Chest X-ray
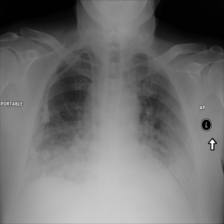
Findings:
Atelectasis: negative
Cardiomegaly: negative
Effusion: negative
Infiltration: negative
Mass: negative
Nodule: negative
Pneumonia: positive
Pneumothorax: negative
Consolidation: negative
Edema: negative
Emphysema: negative
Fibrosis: negative
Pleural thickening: negative
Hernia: negative